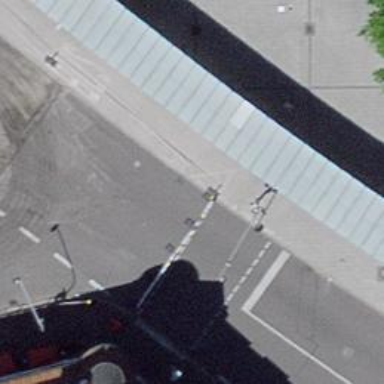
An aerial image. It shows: Asphalt road with primary highway designation. There is designated left lane for cyclists.